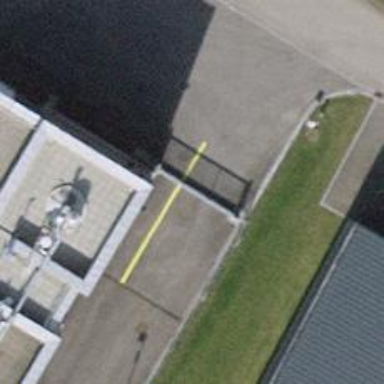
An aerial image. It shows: Gate.